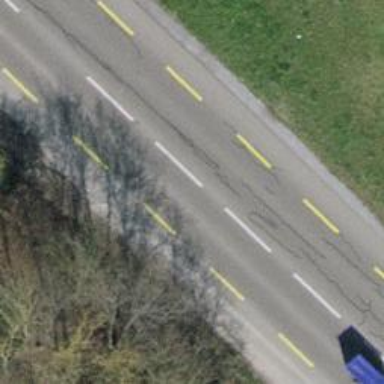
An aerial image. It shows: Secondary road with asphalt surface and designated cycle lane.